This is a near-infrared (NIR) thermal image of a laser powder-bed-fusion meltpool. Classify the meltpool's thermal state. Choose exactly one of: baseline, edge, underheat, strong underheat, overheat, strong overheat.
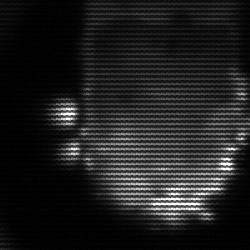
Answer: baseline